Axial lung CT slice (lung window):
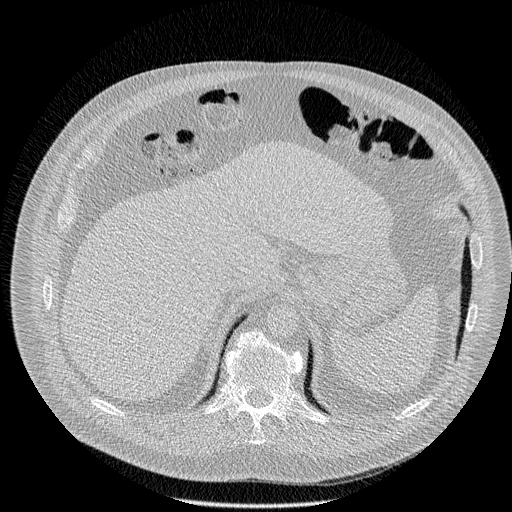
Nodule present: no